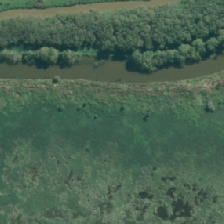
Land cover: herbaceous_freshwater_vege